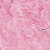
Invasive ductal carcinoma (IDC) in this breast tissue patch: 0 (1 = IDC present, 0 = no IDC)